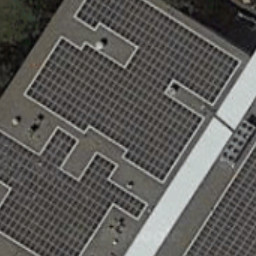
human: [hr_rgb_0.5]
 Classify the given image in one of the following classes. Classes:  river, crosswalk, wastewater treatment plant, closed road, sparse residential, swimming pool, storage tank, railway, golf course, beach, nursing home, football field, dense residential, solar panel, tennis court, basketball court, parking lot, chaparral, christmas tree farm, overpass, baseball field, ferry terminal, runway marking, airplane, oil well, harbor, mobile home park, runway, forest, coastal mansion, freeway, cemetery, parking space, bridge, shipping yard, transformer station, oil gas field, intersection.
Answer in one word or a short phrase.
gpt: solar panel